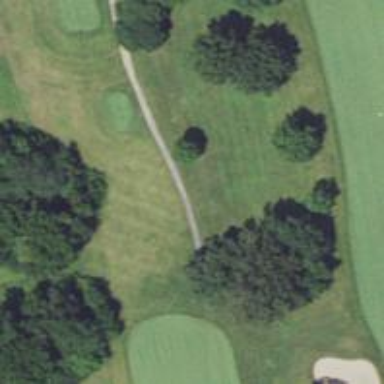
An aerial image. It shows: Path designated for golf carts.